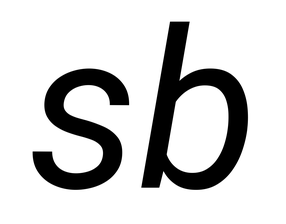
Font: Roboto-Italic_Italic